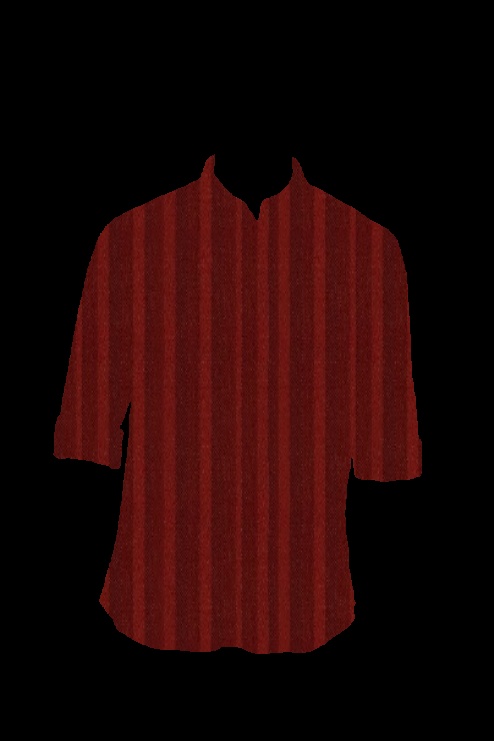
red stripe tee